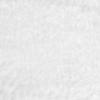
Label: no_change